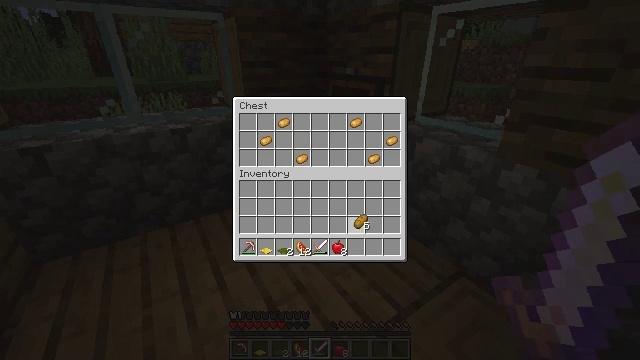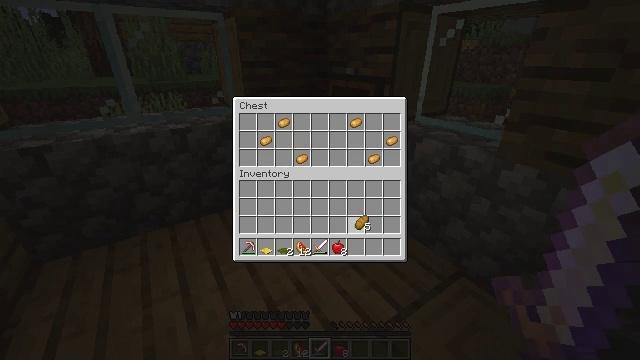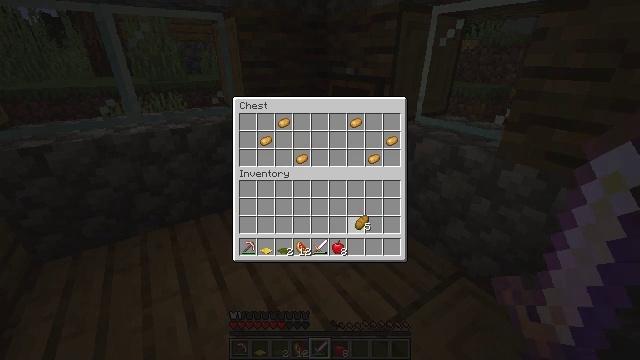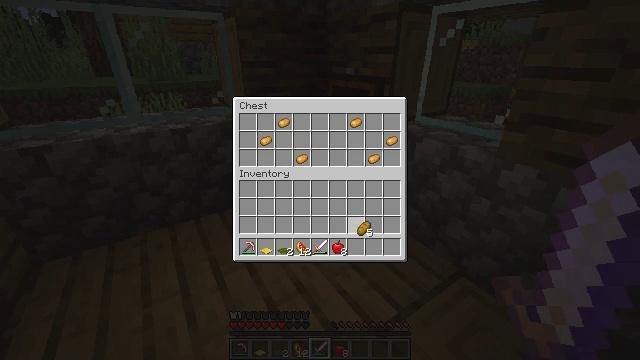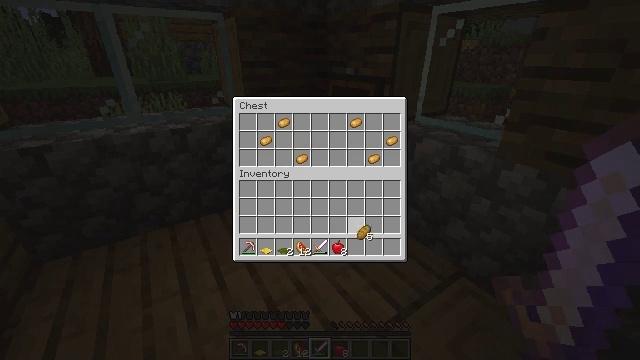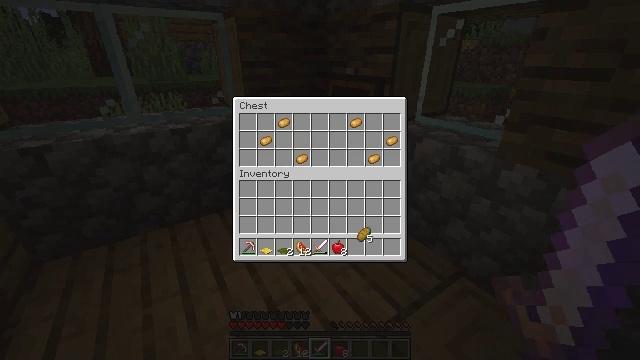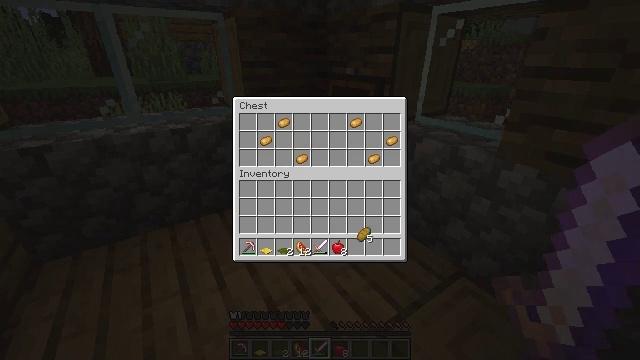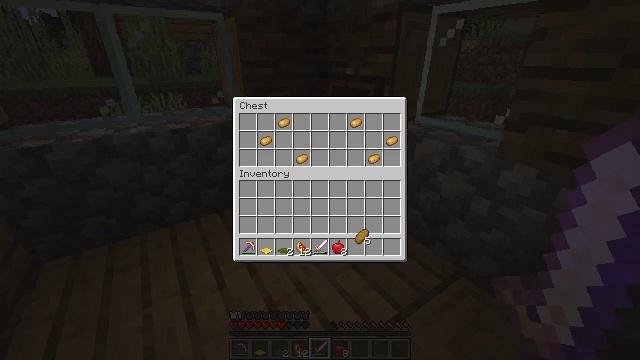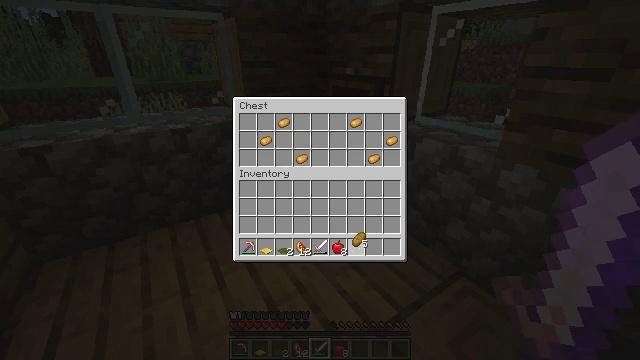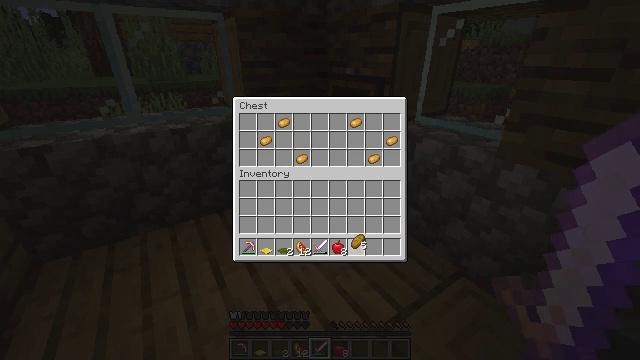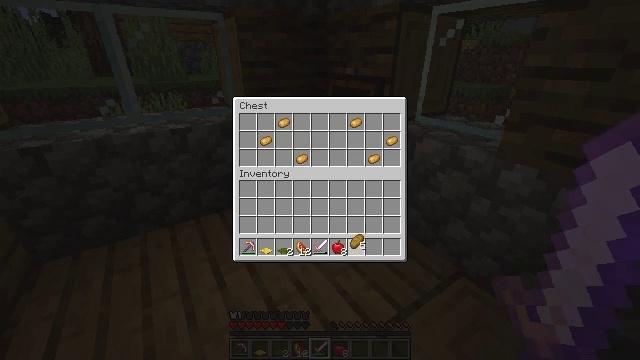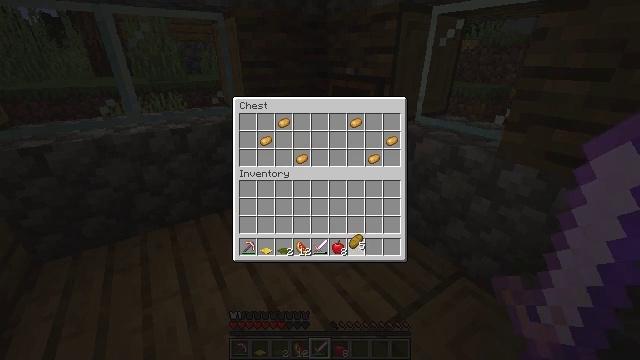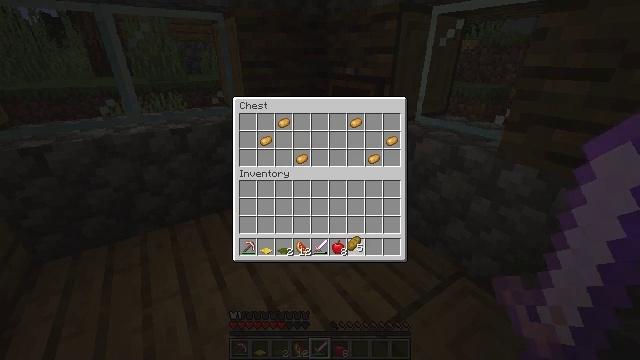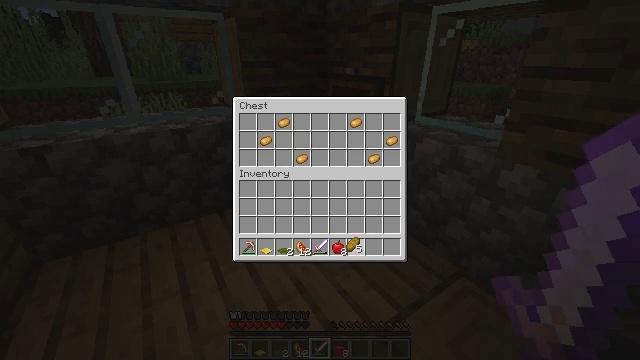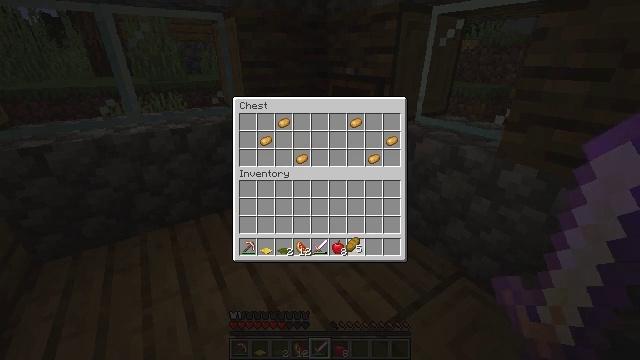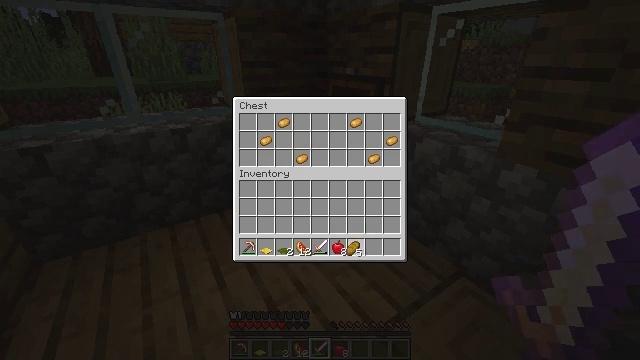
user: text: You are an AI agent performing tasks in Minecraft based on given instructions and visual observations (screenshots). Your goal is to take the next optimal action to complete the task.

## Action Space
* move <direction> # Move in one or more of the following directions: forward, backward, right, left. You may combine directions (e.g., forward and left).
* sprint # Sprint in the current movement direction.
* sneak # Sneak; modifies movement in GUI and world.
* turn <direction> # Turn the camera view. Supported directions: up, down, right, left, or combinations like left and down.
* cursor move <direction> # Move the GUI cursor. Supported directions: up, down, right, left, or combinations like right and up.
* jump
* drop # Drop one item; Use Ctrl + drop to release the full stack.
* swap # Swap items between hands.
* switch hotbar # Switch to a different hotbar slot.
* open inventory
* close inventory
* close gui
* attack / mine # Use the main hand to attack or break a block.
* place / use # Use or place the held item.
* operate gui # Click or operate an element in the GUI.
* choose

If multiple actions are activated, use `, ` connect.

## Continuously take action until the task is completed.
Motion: motion action
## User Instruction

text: Gather diorite by holding left button.
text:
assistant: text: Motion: no_op
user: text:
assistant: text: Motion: no_op
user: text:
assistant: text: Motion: no_op
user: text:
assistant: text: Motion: no_op
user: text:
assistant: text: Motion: no_op
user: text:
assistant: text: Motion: no_op
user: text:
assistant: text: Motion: no_op
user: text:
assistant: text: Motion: no_op
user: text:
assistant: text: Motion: no_op
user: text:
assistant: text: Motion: no_op
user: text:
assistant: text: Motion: no_op
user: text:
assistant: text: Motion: no_op
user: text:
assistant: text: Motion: no_op
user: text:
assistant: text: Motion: attack / mine
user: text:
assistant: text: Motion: attack / mine
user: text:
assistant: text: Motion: attack / mine
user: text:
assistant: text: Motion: attack / mine
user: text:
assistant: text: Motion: no_op
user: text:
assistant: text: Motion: no_op
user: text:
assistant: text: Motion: no_op
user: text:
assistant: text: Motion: no_op
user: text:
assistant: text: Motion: no_op
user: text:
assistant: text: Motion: no_op
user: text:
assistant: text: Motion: no_op
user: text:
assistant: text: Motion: no_op
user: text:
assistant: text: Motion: no_op
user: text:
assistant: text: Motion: no_op
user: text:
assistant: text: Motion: open inventory
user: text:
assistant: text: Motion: open inventory
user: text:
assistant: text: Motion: open inventory